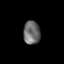
Tissue: lung
Cell type: T cells
Senescence score: 0.1481
Nuclear area (px): 386
Mean DAPI intensity: 106.94